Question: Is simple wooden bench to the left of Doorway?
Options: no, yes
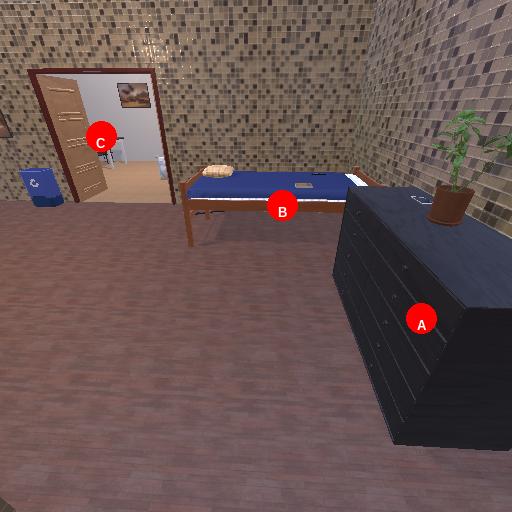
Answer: no